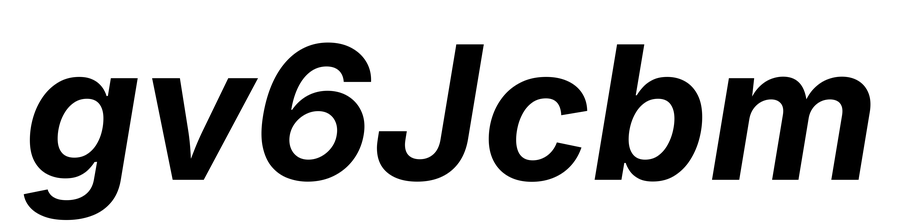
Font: Inter-Italic_Bold_Italic